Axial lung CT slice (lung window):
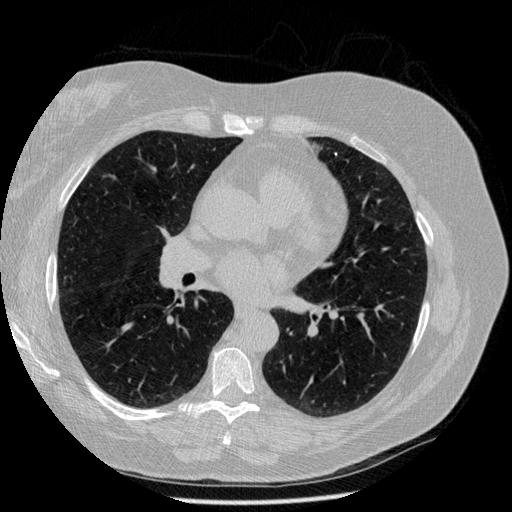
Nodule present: no